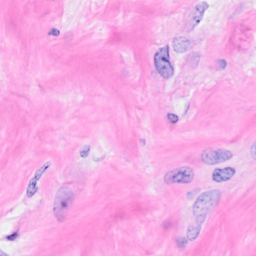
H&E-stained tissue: Breast